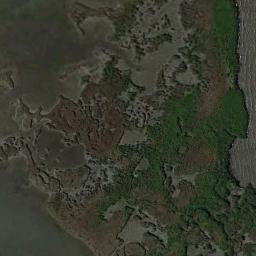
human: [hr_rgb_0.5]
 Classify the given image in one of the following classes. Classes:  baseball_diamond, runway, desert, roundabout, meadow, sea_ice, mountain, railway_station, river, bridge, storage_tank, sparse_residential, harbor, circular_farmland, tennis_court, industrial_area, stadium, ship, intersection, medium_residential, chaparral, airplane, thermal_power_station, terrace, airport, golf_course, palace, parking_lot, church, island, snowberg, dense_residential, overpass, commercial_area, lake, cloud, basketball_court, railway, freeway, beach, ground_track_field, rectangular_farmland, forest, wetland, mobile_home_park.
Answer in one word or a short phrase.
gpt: wetland